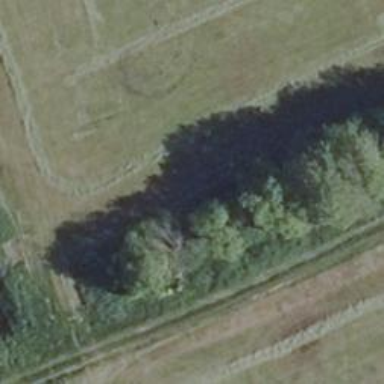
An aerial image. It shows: Row of trees in natural setting.